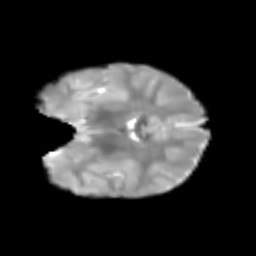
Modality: T2w
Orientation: coronal
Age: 6
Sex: female
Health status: healthy